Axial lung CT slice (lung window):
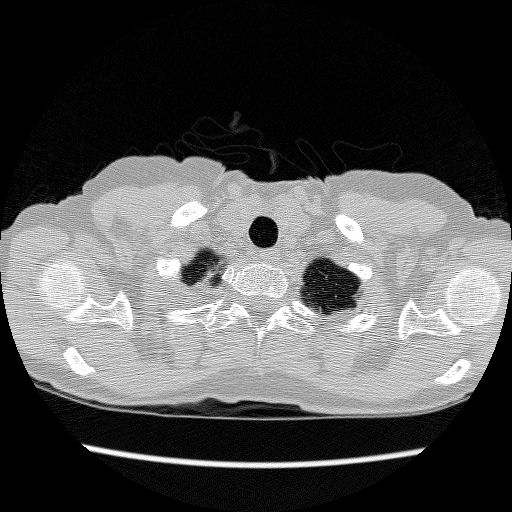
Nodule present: no